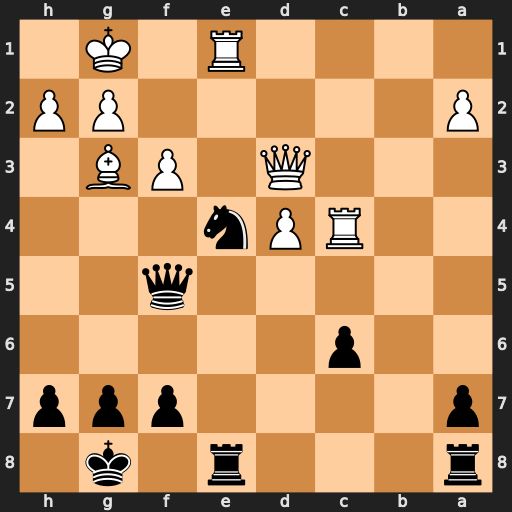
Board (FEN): r3r1k1/p4ppp/2p5/5q2/2RPn3/3Q1PB1/P5PP/4R1K1
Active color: b
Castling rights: -
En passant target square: -
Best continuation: Nxg3 Rxe8+ Rxe8 Qxf5 Nxf5